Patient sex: F
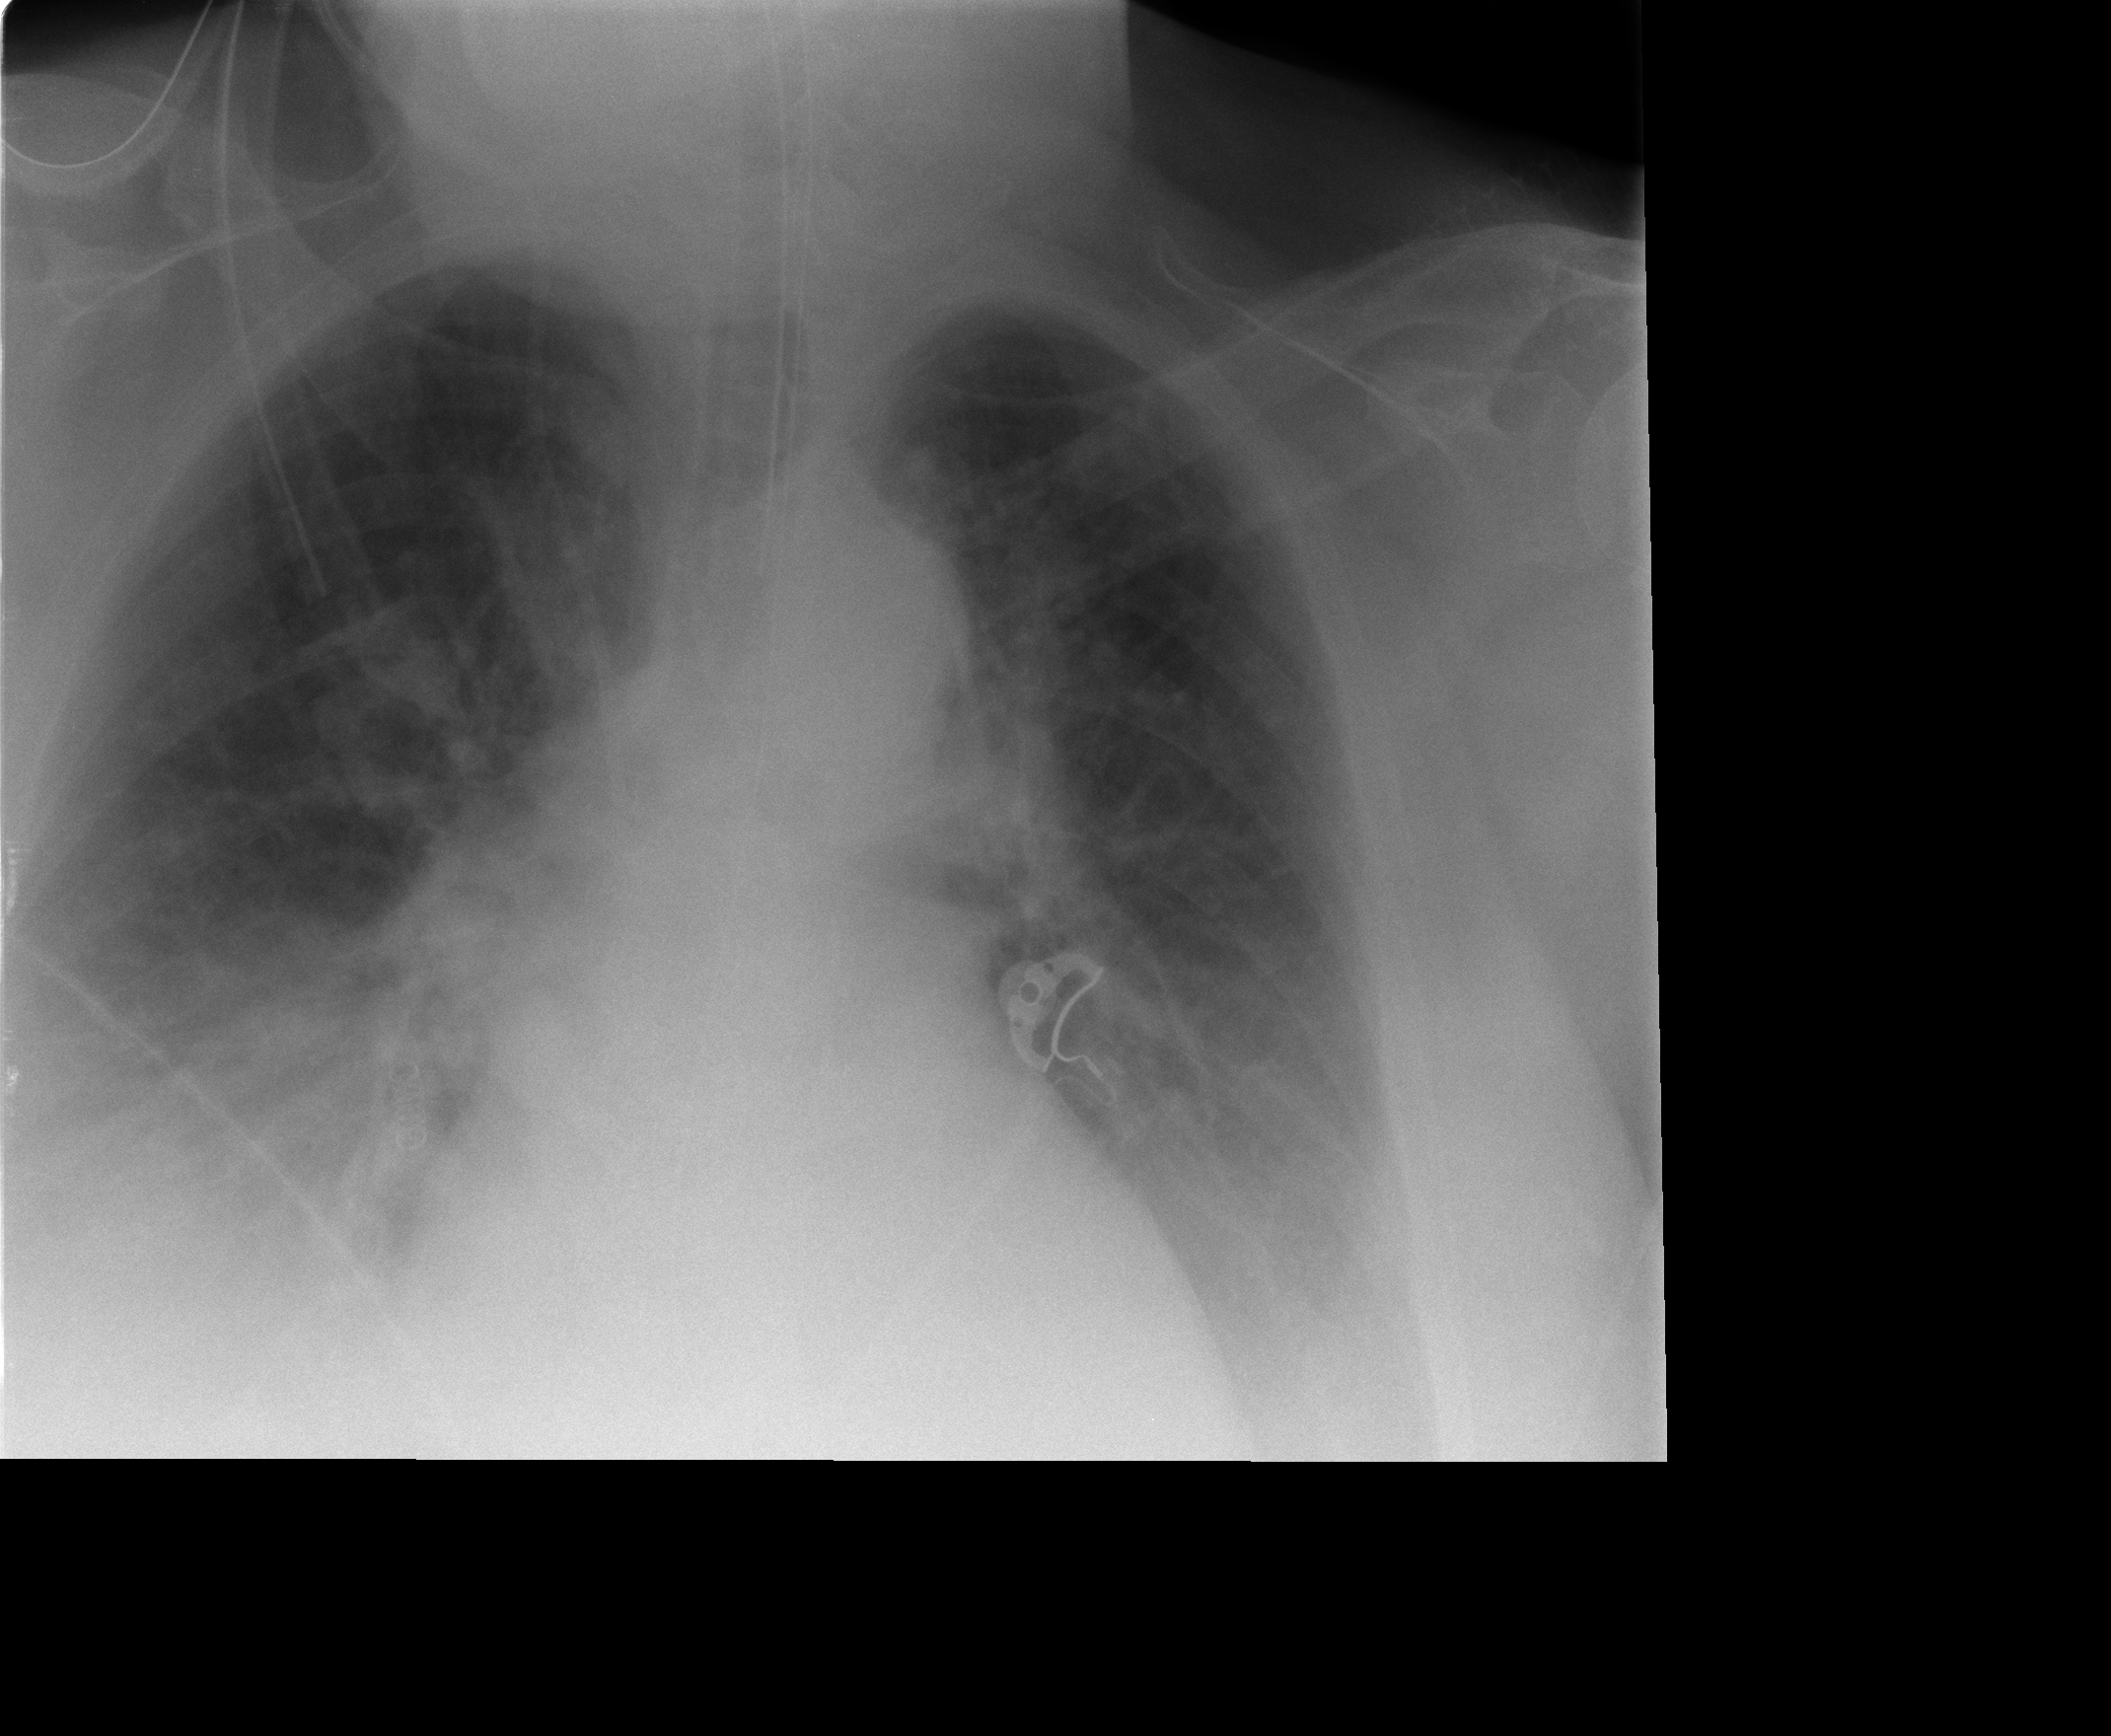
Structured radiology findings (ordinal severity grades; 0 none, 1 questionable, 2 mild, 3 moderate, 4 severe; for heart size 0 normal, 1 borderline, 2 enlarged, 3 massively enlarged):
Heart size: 1
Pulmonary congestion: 1
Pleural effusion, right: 3
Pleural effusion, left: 3
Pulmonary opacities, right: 1
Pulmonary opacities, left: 0
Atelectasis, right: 3
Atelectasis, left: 3